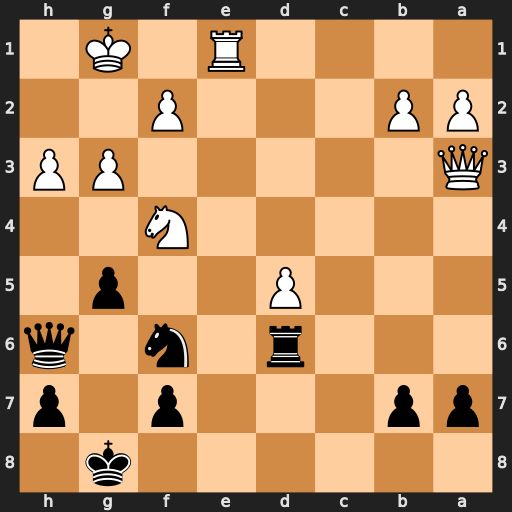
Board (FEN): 6k1/pp3p1p/3r1n1q/3P2p1/5N2/Q5PP/PP3P2/4R1K1
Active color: b
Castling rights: -
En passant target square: -
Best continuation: Ra6 Qd3 gxf4